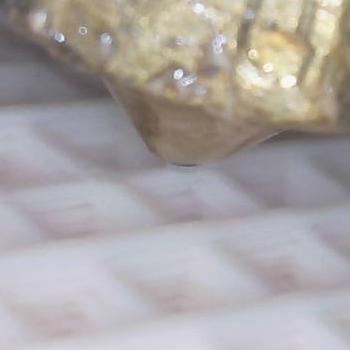
Flow rate: 89%